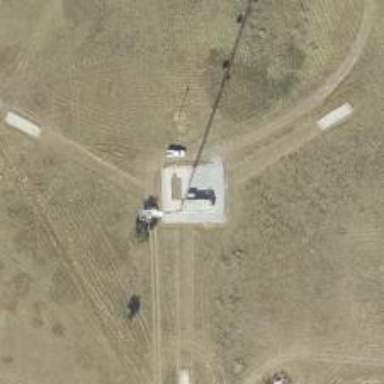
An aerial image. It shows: Mast tower used for communication.